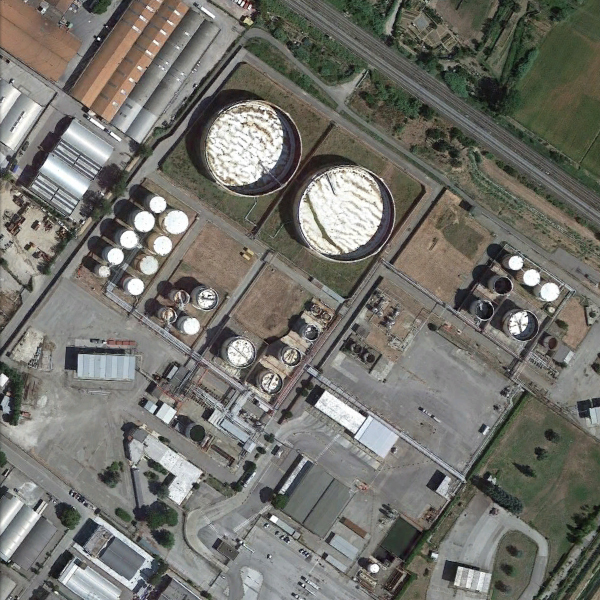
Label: StorageTanks